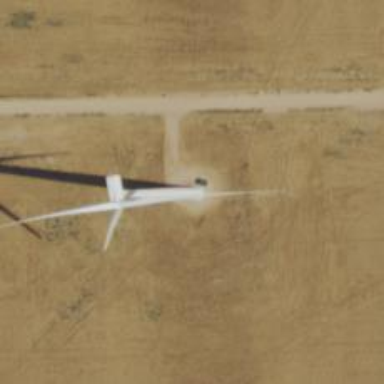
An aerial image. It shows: Wind turbine generator that utilizes wind as its source for generating electricity. It is of the horizontal axis type.